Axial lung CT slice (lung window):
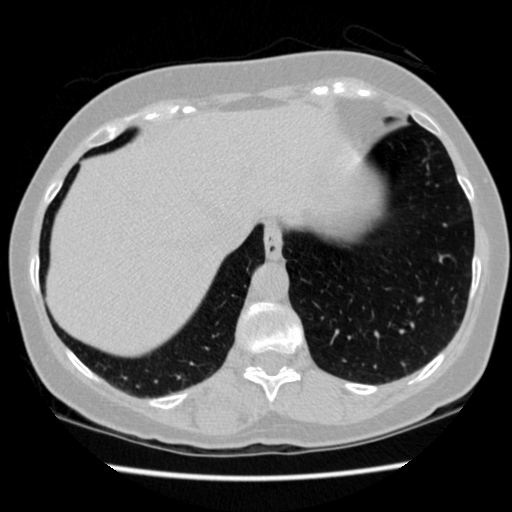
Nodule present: no